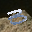
Label: 3